Question: R noobie here.
I'm am trying to use a package that I download off of github using 'source_gist', but it appears that I need to re-download it every time I quit R (I'm using RStudio).
To clarify, the function that I'm using is part of 'plotrix' package and is called 'barp'. Someone made a modified version of it (called 'barp2') and put it up on github. That's what I want to use.
So my question is this: is there anyway to have this modified code saved inside the 'plotrix' package, so I wouldn't have to download it every time?
I hope I'm explaining this correctly.

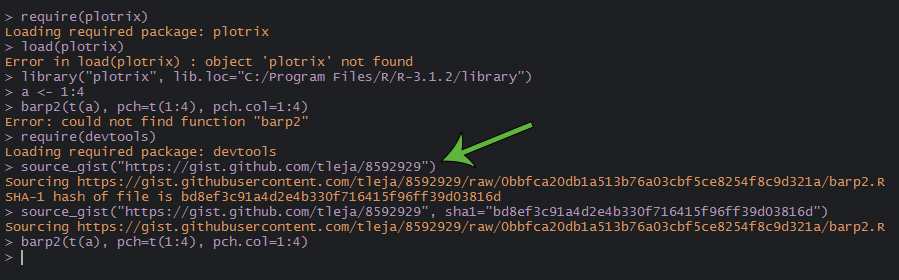
Answer: So, let's get some quick terminology straight: the function you're getting off of github isn't a package, it's just a single function. If it was a package, you could use 'devtools::install_github' once and then load it with 'require()' or 'library()' like any other package.
A good solution isn't too different. Just go to the gist, copy the code, paste it into your R editor, and save it somewhere as a '.R' script file. Something like 'C:/path/to/barp2.R' (adjusting, of course, based on where you actually want to keep it and based on your OS). Then you can read it locally using 'source("C:/path/to/barp2.R")' instead of 'devtools::source_gist()'.
If you want to load it, you could load 'plotrix' and then source this file every time R starts with a couple lines in your R profile, see '?Startup' as @BondedDust suggests for details on this.
Reading it off of github every time does have the advantage that, if the author fixes bugs or otherwise improves it, you'll always be using the up-to-date version. It has several disadvantages too: requiring an internet connection, losing access if the gist is deleted, or being unable to access old versions if the author changes it in a way you don't like. Keeping a copy of a version you like is a smart move.